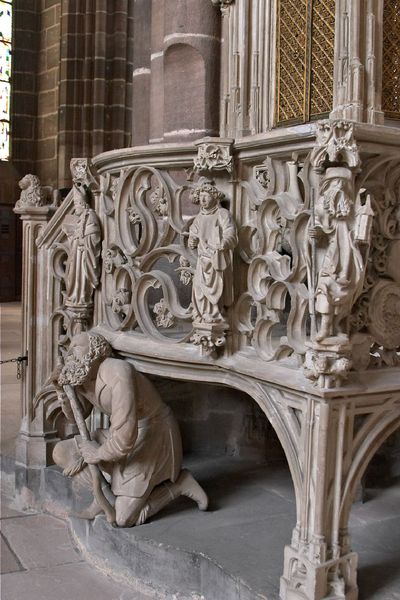
Titel: Sakramentshaus in St. Lorenz in Nürnberg
Künstler: Adam Kraft
Standort: Nürnberg, St. Lorenz (EU - D - B)
Schlagwörter: mann, weiß, sitzen, fenster, laterne, marmor, pfeiler, säule, ornament, alt, bart, architektur, halten, sockel, stein, gitter, kirche, figur, gold, innen, girlande, gotik, locken, schulter, stock, engel, ranken, skulptur, statue, balkon, stab, empore, arbeiter, figuren, treppe, bischof, könig, ornamente, verzierung, geländer, plastik, knie, gestützt, glaube, religion, dom, knien, beten, altar, handwerker, kanzel, knieend, heilige, stecken, nürnberg, maßwerk, kniet, kniender, fischblase, stukkateur, adam kraft, #kanzel, schmitzwerk